Aerial crown-view tile of a tropical tree (Barro Colorado Island, Panama), acquired 20250715:
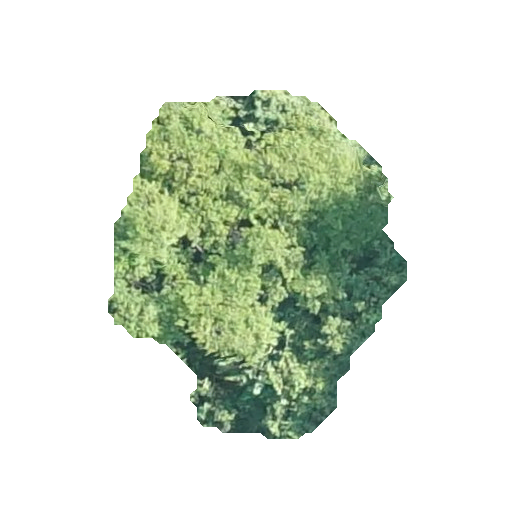
Species: Quararibea stenophylla
GBIF accepted scientific name: Quararibea stenophylla
Crown area: 108.782 m²